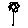
Label: flower